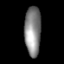
Tissue: lung
Cell type: Epithelial cells
Senescence score: 0.2165
Nuclear area (px): 801
Mean DAPI intensity: 133.849